Current action and preconditions to check: path_clear

Your task: For each precondition in the list above, predict whether it will hold at this action.

Consider the current scene as observed from the mobile robot's camera, and analyze the predicted future states of all dynamic agents (e.g., people, animals, vehicles, or any moving entities) within the NEXT SECOND.

IMPORTANT: Only answer "very likely" if you are absolutely certain—based on strong, clear evidence—that a dynamic agent will violate the precondition in the predicted future state. Do NOT answer "very likely" for unlikely, ambiguous, or low-probability risks.

Ask yourself for each precondition: Is there a high probability, with clear and convincing evidence, that the predicted future states of any dynamic agent will interfere with the predicted future state of the currently executing action within the NEXT SECOND, causing that precondition to fail?

Assess the risk level based on these predictions. Use "likely" or "very likely" if motions create a clear risk of interference.

Use "neutral" or "improbable" if agents are nearby but their predicted paths are clearly diverging or non-conflicting.

Failure Risk Categories: "very improbable", "improbable", "neutral", "likely", "very likely"

Answer Format: Output ONLY the probability_of_failure value from these categories: "very improbable", "improbable", "neutral", "likely", "very likely"

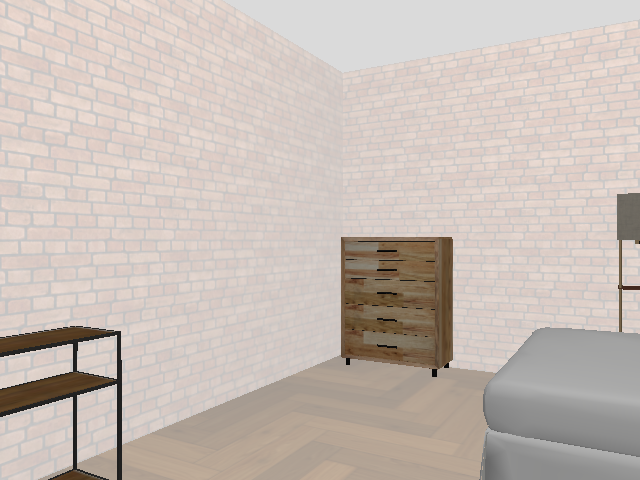

Answer: very improbable